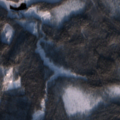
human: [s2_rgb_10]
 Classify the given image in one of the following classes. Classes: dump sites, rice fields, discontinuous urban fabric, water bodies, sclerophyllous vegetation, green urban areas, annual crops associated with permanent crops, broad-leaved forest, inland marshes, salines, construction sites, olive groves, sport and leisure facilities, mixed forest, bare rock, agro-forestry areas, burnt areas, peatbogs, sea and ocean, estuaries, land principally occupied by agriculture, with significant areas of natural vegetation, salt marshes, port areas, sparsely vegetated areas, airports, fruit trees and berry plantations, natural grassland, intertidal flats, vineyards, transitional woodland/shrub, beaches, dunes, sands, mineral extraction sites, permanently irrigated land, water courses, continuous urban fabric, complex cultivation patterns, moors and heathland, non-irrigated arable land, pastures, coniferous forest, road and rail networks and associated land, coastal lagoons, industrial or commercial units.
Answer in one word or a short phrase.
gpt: coniferous forest, mixed forest, transitional woodland/shrub, peatbogs, water courses